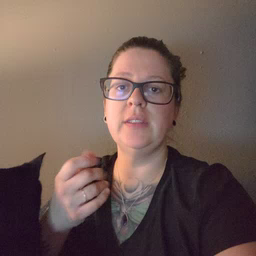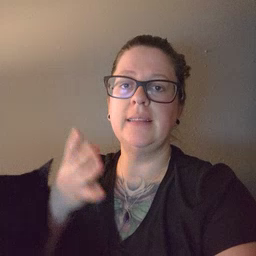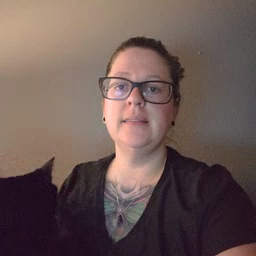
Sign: hate